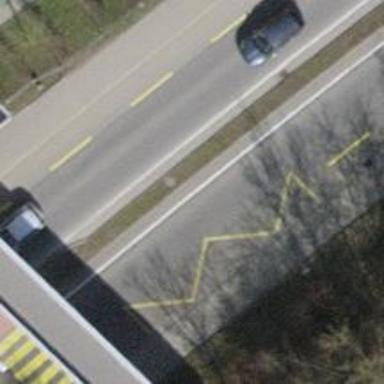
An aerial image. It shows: Public transport stop position.